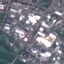
Land use / land cover: Industrial